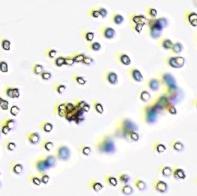
Label: Phaeocystis